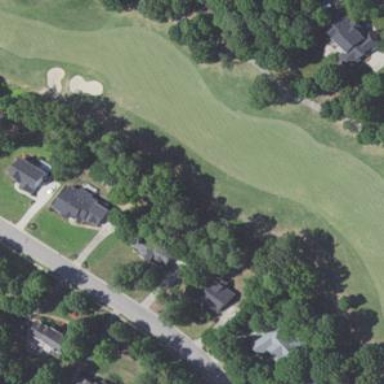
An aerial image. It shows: Golf fairway surrounded by grass.